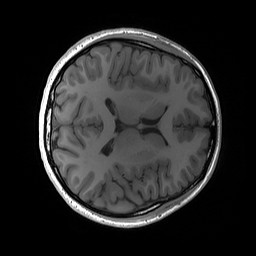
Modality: T1w
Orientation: axial
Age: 18
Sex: female